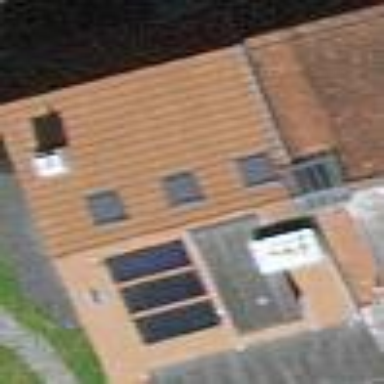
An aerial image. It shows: Half-hipped roof house.